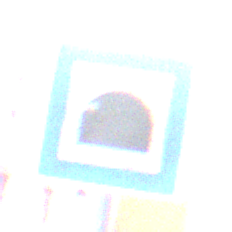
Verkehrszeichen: Tunnel
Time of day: SunriseSunset
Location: Outdoor (Urban)
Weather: Clear
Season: NotSpecified
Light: Natural